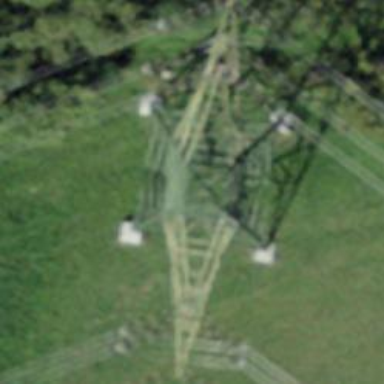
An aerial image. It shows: Towering power structure.